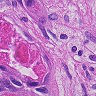
Metastatic tissue present: yes